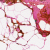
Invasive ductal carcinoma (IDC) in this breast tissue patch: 0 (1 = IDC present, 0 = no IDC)